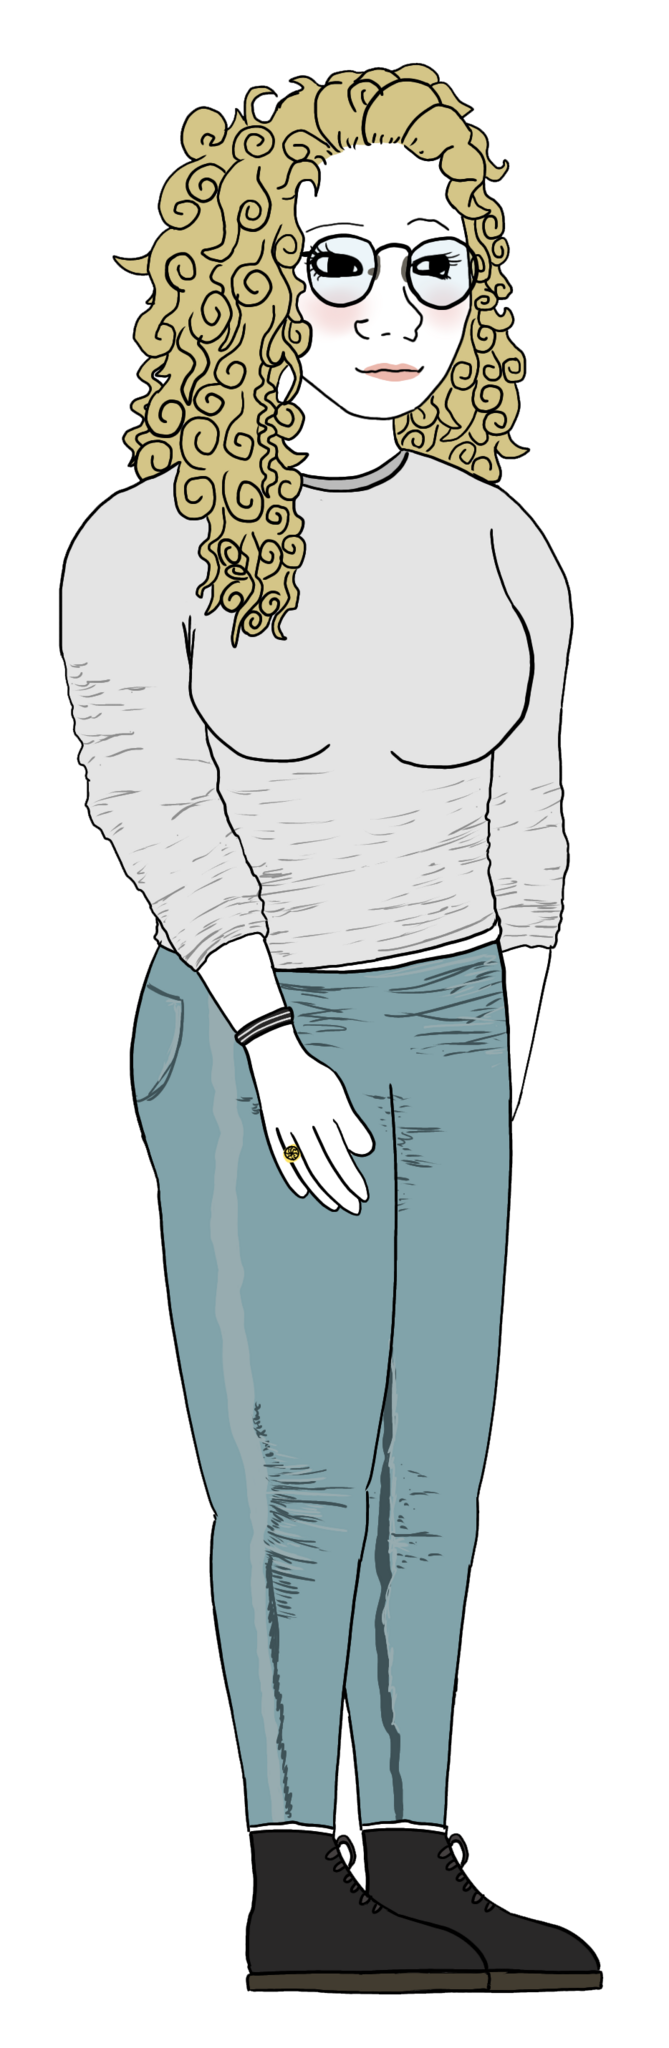
Label: 5_Trad_Wife